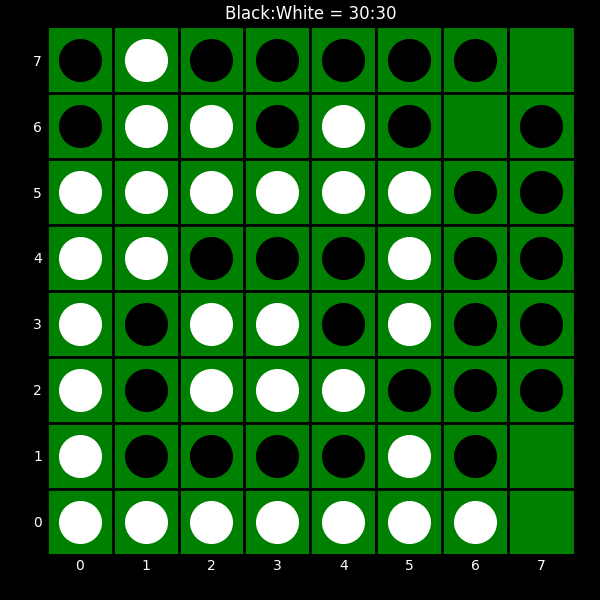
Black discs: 30
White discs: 30